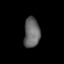
Tissue: lung
Cell type: Endothelial cells
Senescence score: 0.5421
Nuclear area (px): 467
Mean DAPI intensity: 104.347